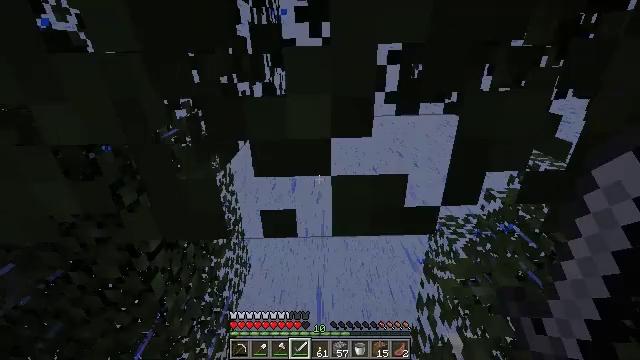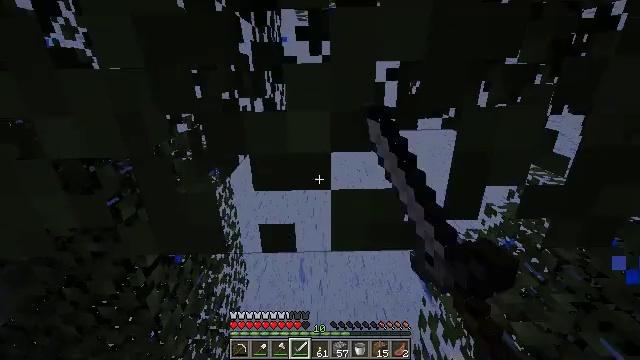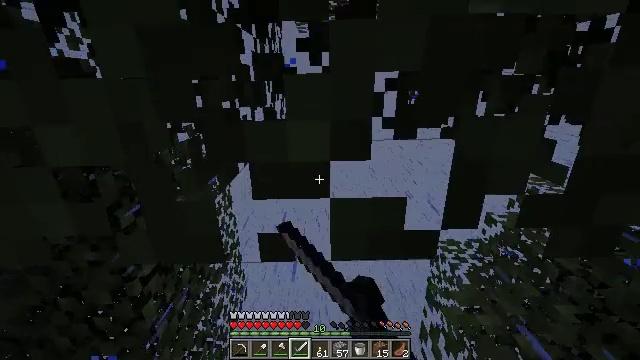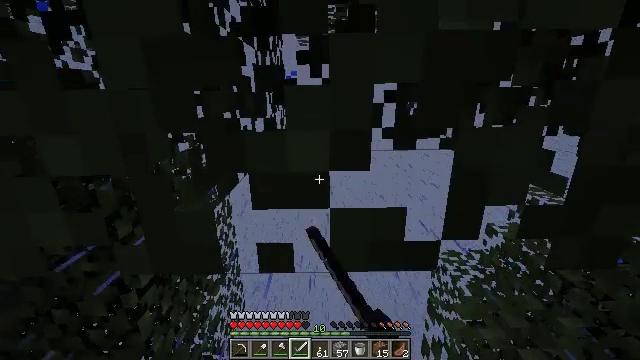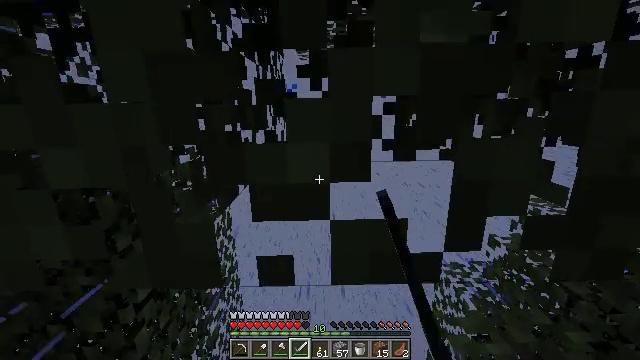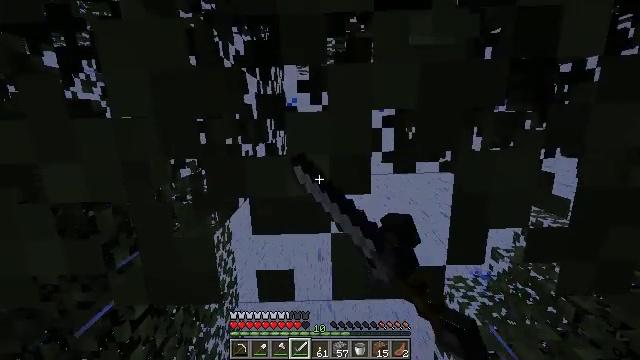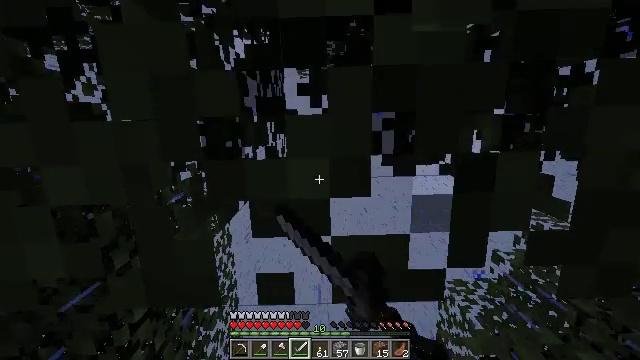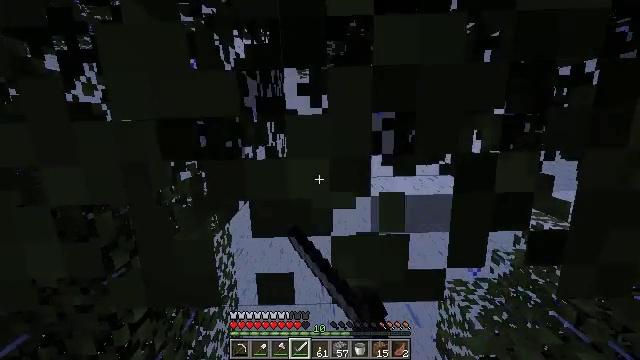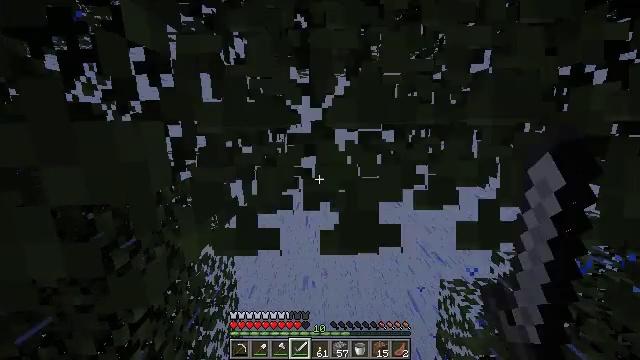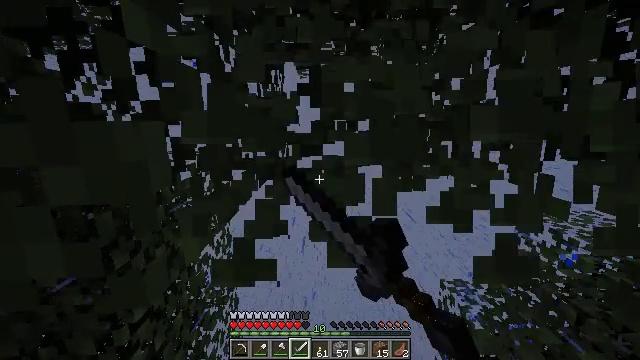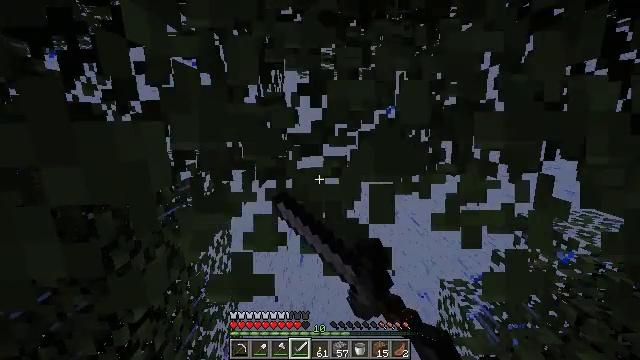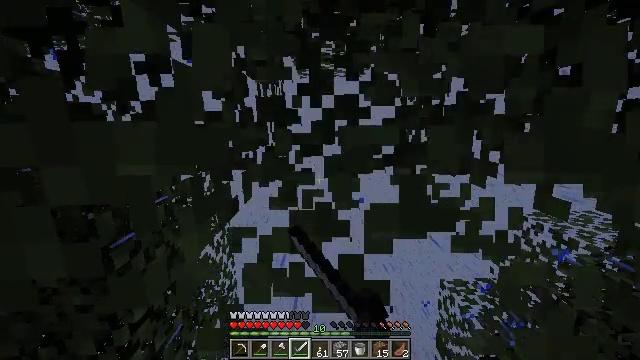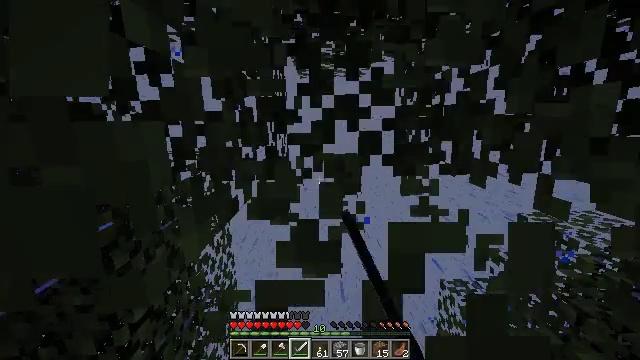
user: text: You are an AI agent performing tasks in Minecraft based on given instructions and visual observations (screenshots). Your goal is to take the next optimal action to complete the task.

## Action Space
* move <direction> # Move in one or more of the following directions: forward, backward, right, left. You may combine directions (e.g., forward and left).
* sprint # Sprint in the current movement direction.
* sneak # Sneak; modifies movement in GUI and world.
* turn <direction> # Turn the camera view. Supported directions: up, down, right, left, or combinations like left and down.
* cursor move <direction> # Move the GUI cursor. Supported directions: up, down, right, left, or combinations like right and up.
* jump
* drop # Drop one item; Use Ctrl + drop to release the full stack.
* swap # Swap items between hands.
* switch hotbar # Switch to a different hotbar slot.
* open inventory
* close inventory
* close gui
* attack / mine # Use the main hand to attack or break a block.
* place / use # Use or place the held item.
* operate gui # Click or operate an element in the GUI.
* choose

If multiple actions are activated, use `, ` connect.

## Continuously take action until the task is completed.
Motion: motion action
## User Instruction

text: Clear birch leaves to get saplings.
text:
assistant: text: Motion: turn up, attack / mine
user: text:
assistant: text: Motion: turn up, attack / mine
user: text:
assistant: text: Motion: turn up, attack / mine
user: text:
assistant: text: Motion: turn up, attack / mine
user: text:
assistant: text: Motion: turn up, attack / mine
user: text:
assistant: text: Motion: attack / mine
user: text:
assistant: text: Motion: attack / mine
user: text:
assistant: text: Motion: attack / mine
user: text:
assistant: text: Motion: move forward, attack / mine
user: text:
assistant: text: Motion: move forward, attack / mine
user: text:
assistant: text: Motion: move forward, attack / mine
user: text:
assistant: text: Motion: move forward, attack / mine
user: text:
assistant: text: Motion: attack / mine